Question: My app uses Address Book framework. To show all contacts in iOS 6 or higher I have to set permission for it.
At first time when I was running my app on the simulator I saw this alert below, but when I try to show it again I don't see the alert one more time.

I have reseted content and settings but it has not helped me. So when I rerun app it all time shows contacts, but at first the app has to show alert when I reseted simulator. Anybody faced with this issue?
Code below:
'''
- (void)getPersonOutOfAddressBook
{
if (self.tableData) {
[self.tableData removeAllObjects];
}
ABAddressBookRef addressBook = ABAddressBookCreate();
__block BOOL accessGranted = NO;
if (ABAddressBookRequestAccessWithCompletion != NULL) { // we're on iOS 6
dispatch_semaphore_t sema = dispatch_semaphore_create(0);
ABAddressBookRequestAccessWithCompletion(addressBook, ^(bool granted, CFErrorRef error) {
accessGranted = granted;
dispatch_semaphore_signal(sema);
});
dispatch_semaphore_wait(sema, DISPATCH_TIME_FOREVER);
dispatch_release(sema);
}
else
{
// we're on iOS 5 or older
accessGranted = YES;
}
if (accessGranted)
{
if (addressBook != nil)
{
NSLog(@"Succesful.");
NSArray *allContacts = (__bridge_transfer NSArray
*)ABAddressBookCopyArrayOfAllPeople(addressBook);
NSUInteger i = 0;
for (i = 0; i < [allContacts count]; i++)
{
Contact *contact = [[Contact alloc] init];
ABRecordRef contactPerson = (__bridge ABRecordRef)allContacts[i];
NSString *firstName = (__bridge_transfer NSString
*)ABRecordCopyValue(contactPerson, kABPersonFirstNameProperty);
NSString *lastName = (__bridge_transfer NSString
*)ABRecordCopyValue(contactPerson, kABPersonLastNameProperty);
NSString *fullName = [NSString stringWithFormat:@"%@ %@",
firstName, lastName];
NSData *imgData = (__bridge NSData *)ABPersonCopyImageData(contactPerson);
contact.firstName = firstName;
contact.lastName = lastName;
contact.fullName = fullName;
contact.image = [UIImage imageWithData:imgData];
[self.tableData addObject:contact];
}
CFRelease(addressBook);
}
}
}
'''
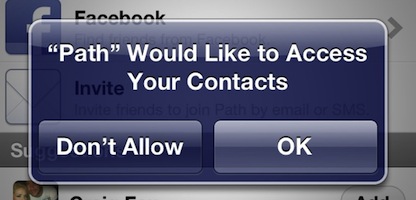
Answer: My experience is: when you install an app to your device it will ask you to allow or not something. If you delete it and install it again it won't ask you again. For example an app want to know you enable or disable push messages. If you tell: yes I enable, and then you remove the app from the device, and after you download again, and install it won't ask you again. It s just automaticly appears in your settings. Address book can work the same , but I'm not sure. GPS is not the same, applications ask you evertime to enable location.